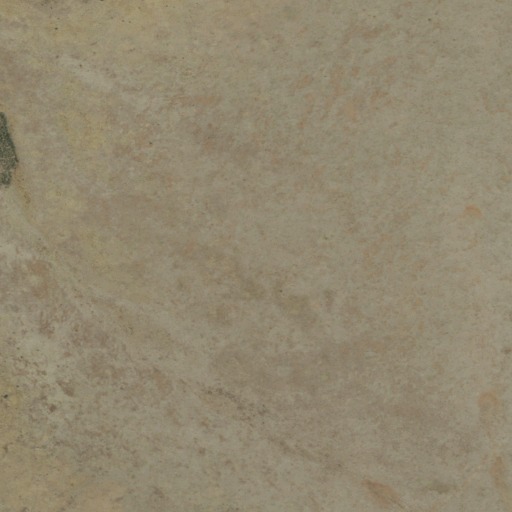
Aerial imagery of crater(s) in New Mexico named Maxson Crater containing grassland and shrub